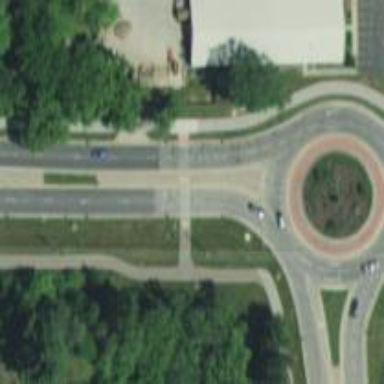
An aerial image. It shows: Asphalt cycleway.